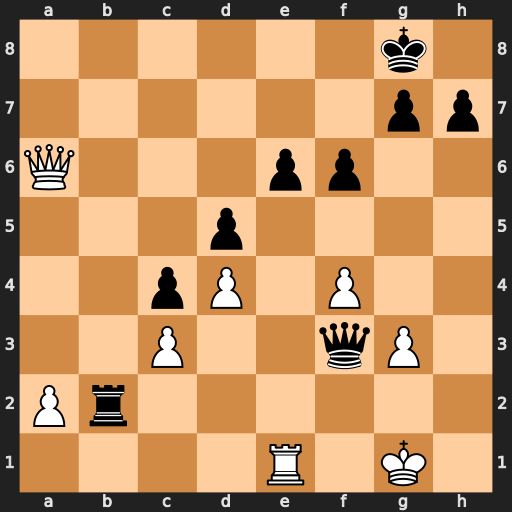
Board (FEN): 6k1/6pp/Q3pp2/3p4/2pP1P2/2P2qP1/Pr6/4R1K1
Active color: w
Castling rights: -
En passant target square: -
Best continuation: Qxe6+ Kh8 Qc8#